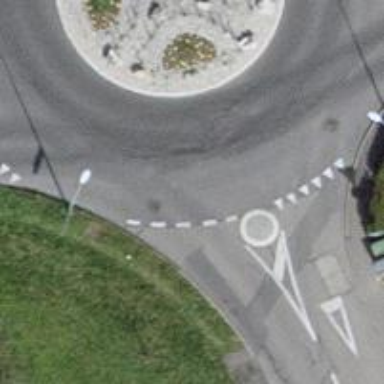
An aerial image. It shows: Secondary road made of asphalt leading to roundabout.